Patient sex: M
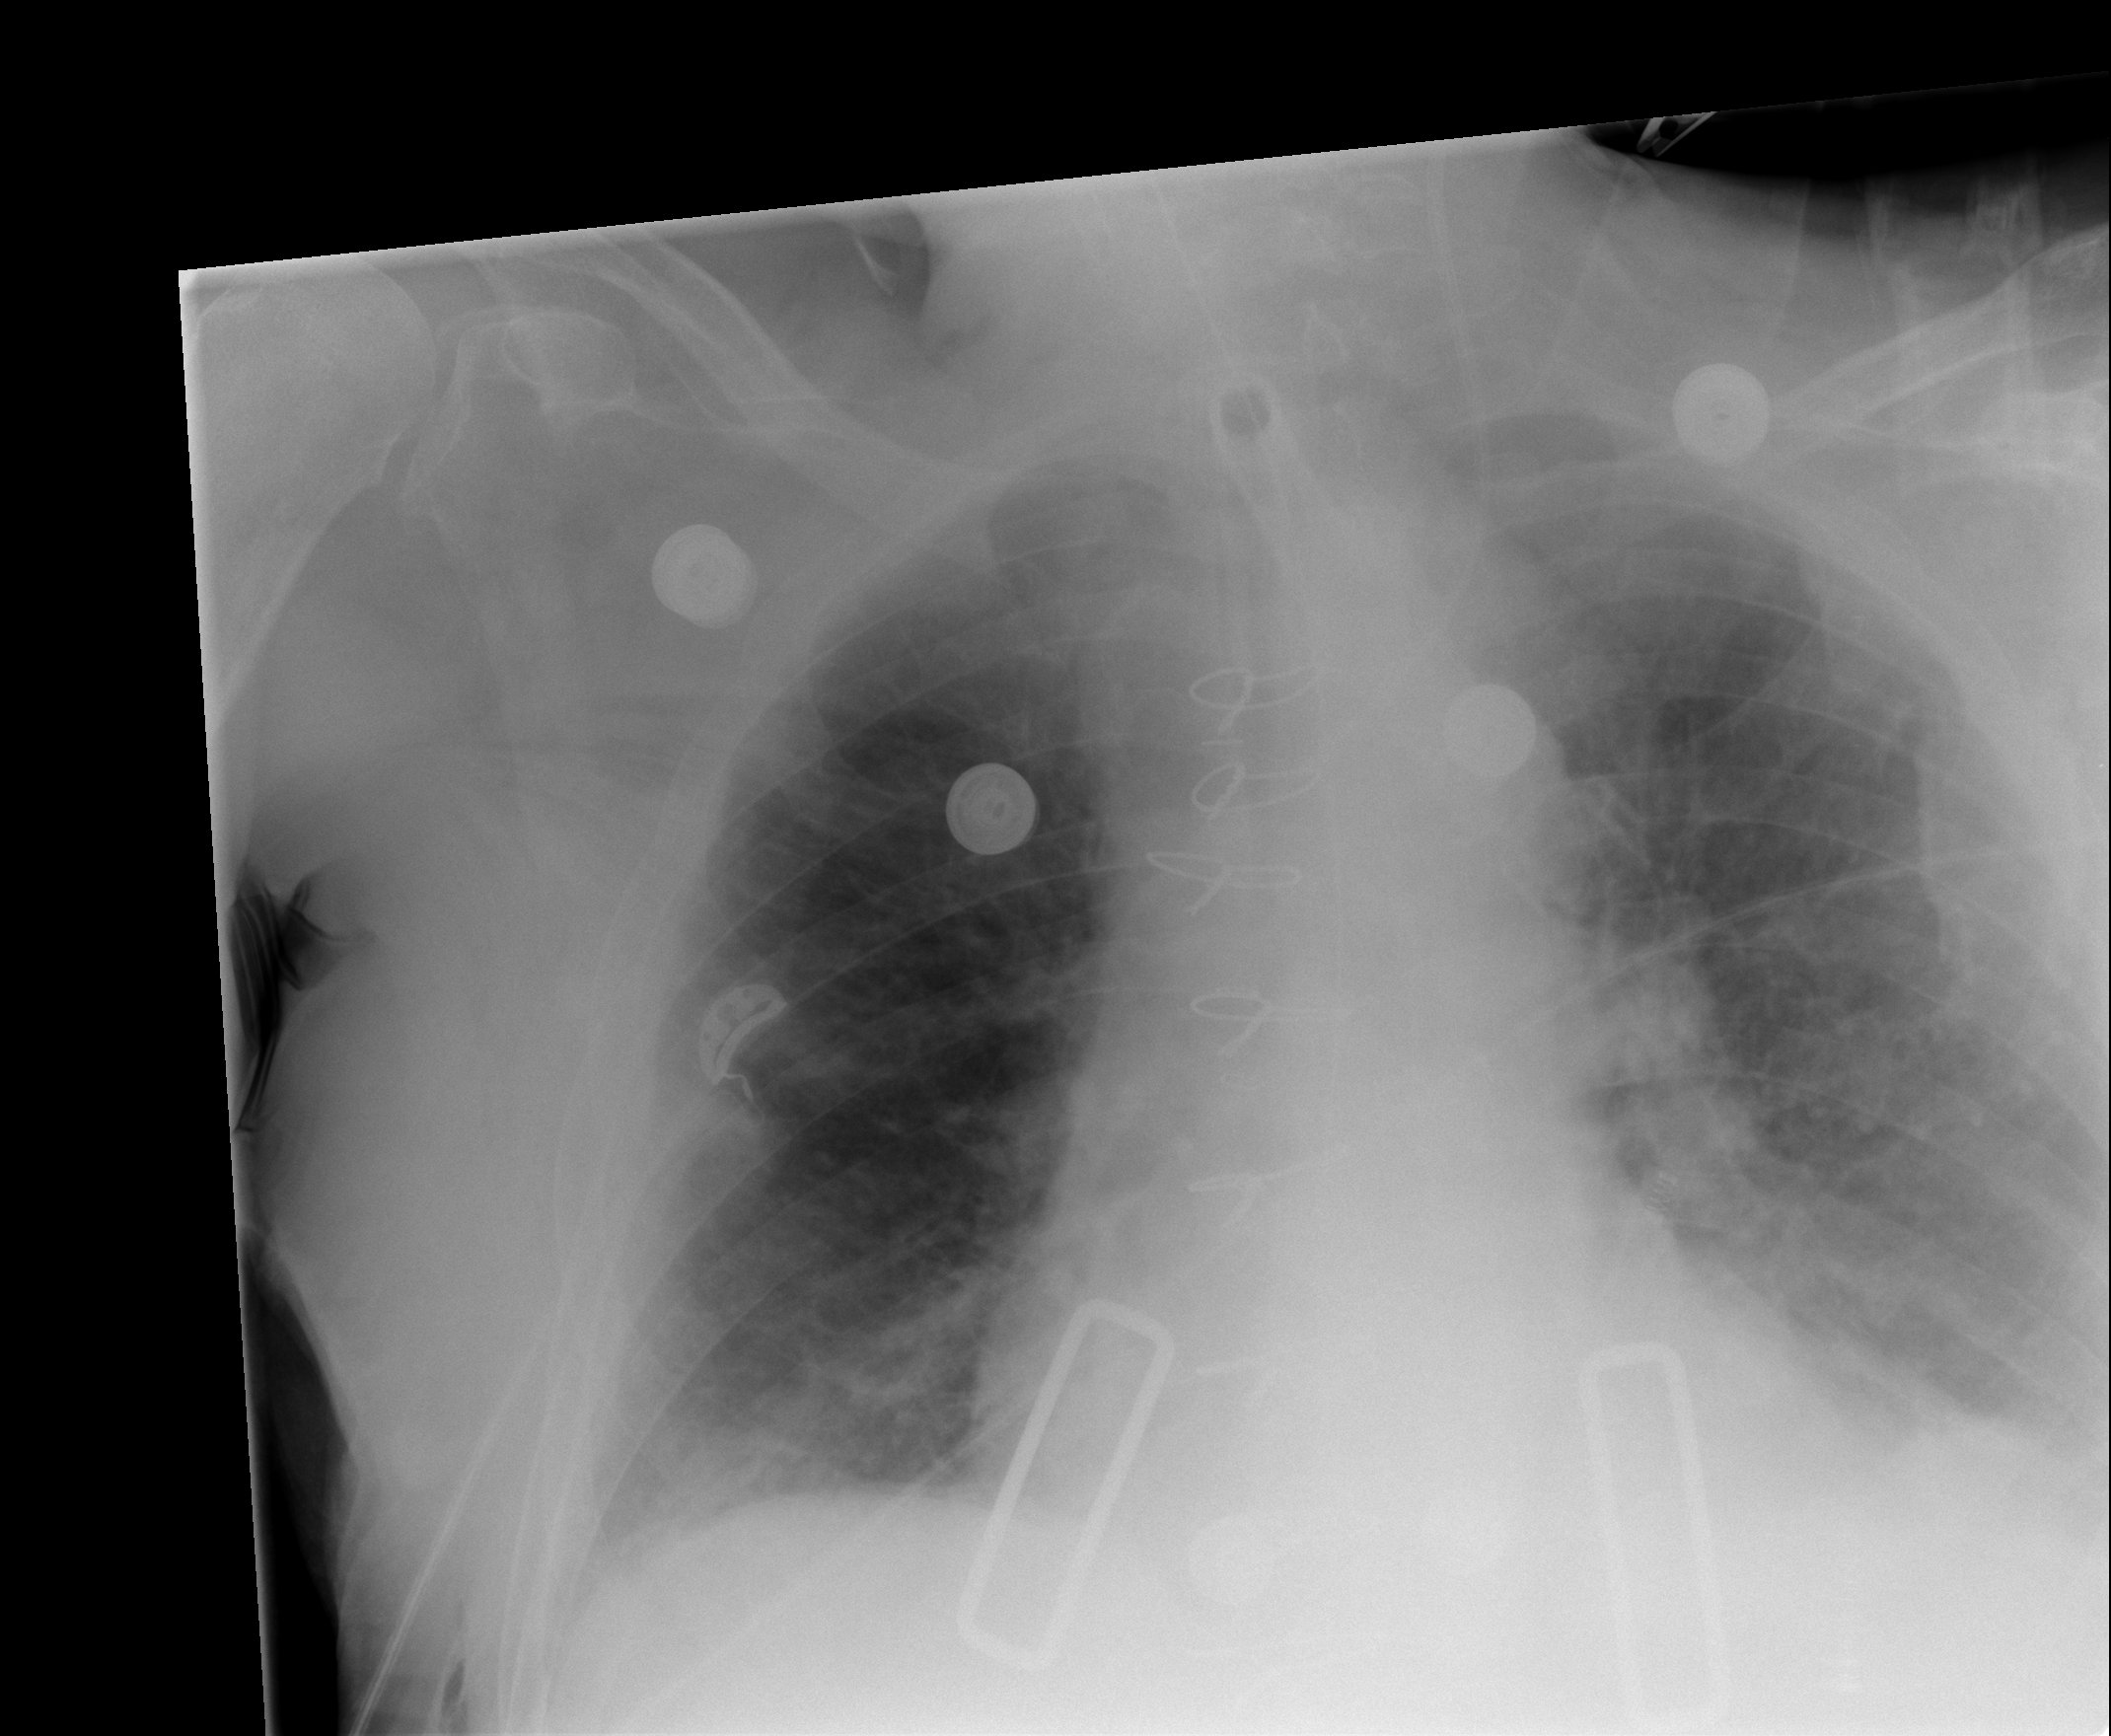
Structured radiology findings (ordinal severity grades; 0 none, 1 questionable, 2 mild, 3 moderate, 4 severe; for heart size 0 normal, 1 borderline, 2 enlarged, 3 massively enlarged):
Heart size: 0
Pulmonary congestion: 2
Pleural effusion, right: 0
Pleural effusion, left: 1
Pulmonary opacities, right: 0
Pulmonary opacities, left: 0
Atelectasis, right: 2
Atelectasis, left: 2